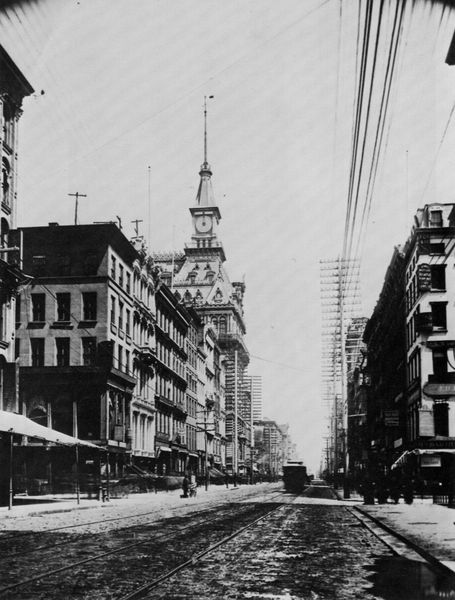
Titel: Unteres Ende des Broadway
Künstler: Amerikanischer Photograph
Schlagwörter: himmel, weiß, stadt, ausschnitt, grau, licht, schwarz, strasse, haus, bild, häuser, turm, fassade, fassaden, pflaster, dächer, strom, detail, uhr, foto, fotografie, grossstadt, photographie, berlin, passant, schwarzweiß, rathaus, photo, strassen, etagen, geschosse, gleise, turmuhr, oberleitung, strassenbahn, mietshäuser, leitung, gründerstil, gründerzeitstil, schtatten